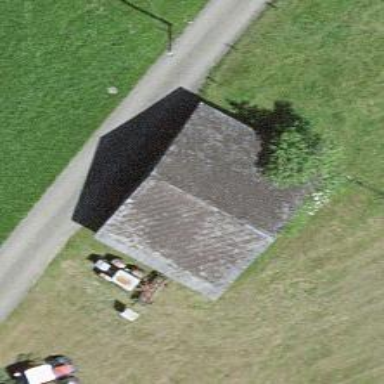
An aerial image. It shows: Barn.